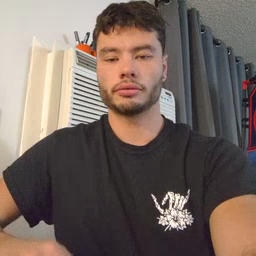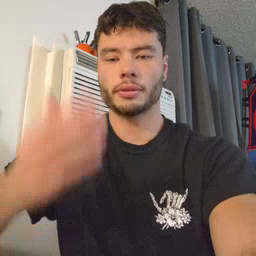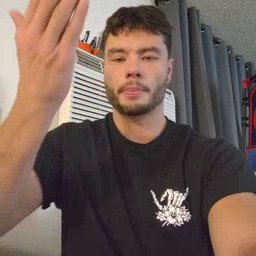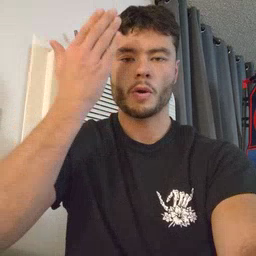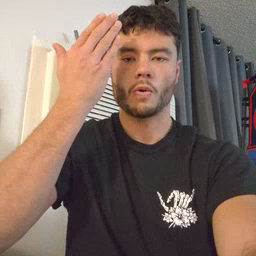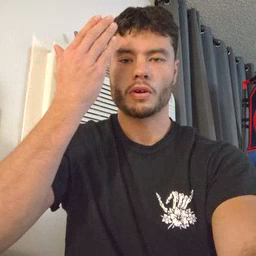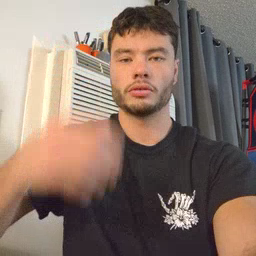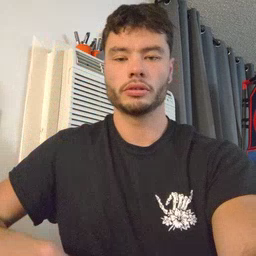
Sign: morning